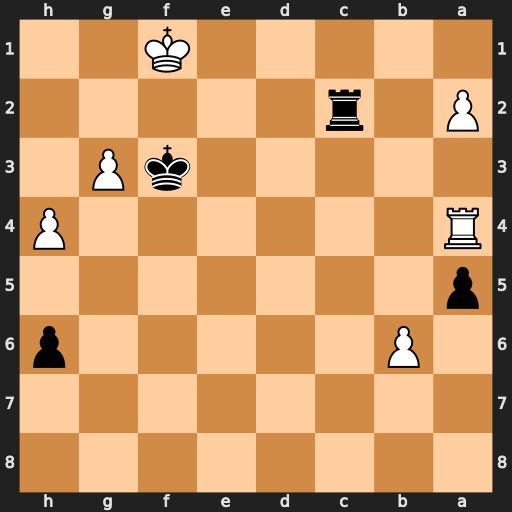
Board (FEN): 8/8/1P5p/p7/R6P/5kP1/P1r5/5K2
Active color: b
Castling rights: -
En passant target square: -
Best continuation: Rc1#